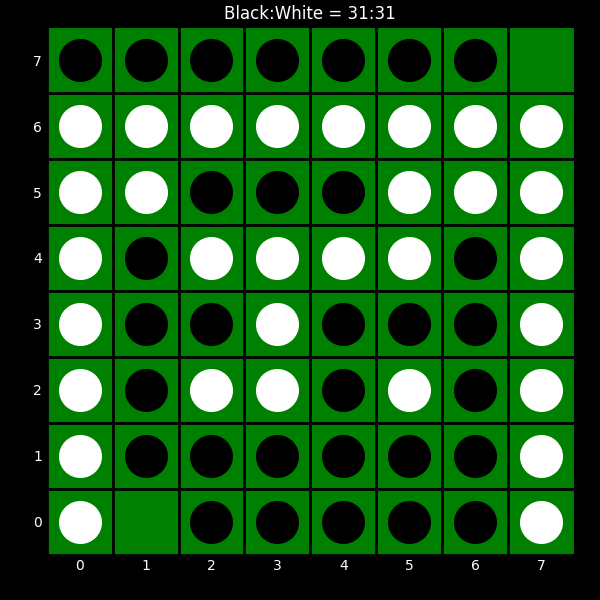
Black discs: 31
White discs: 31